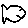
Label: fish